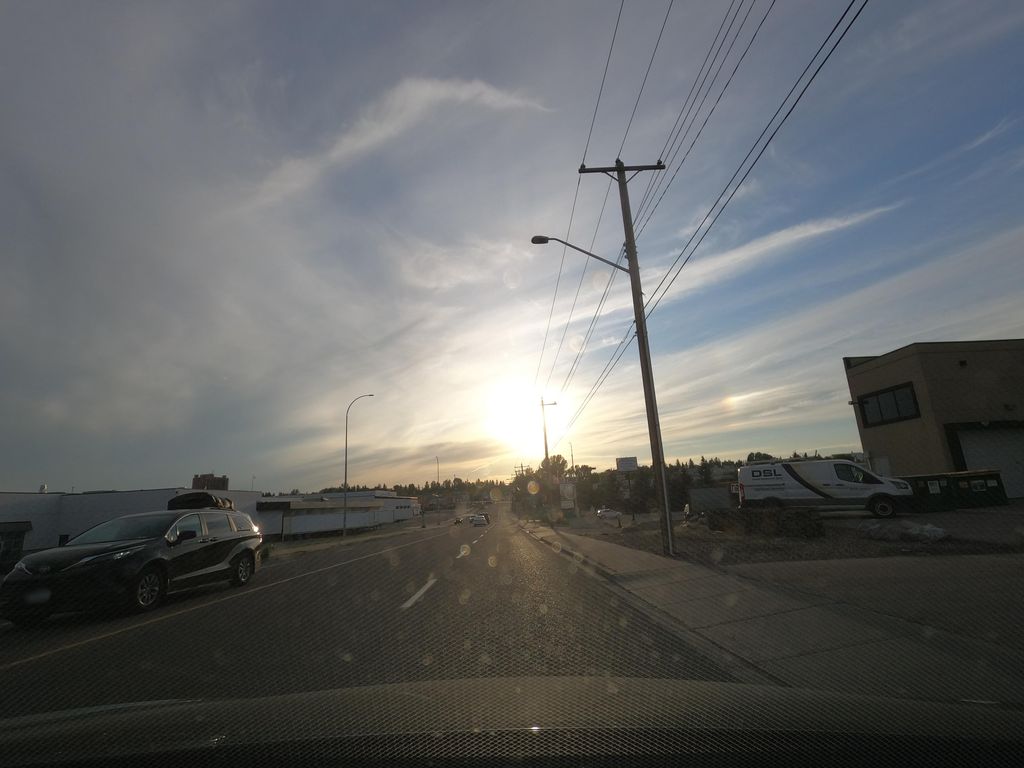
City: calgary